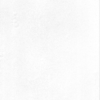
Label: dusty